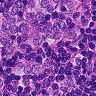
Metastatic tissue present: yes